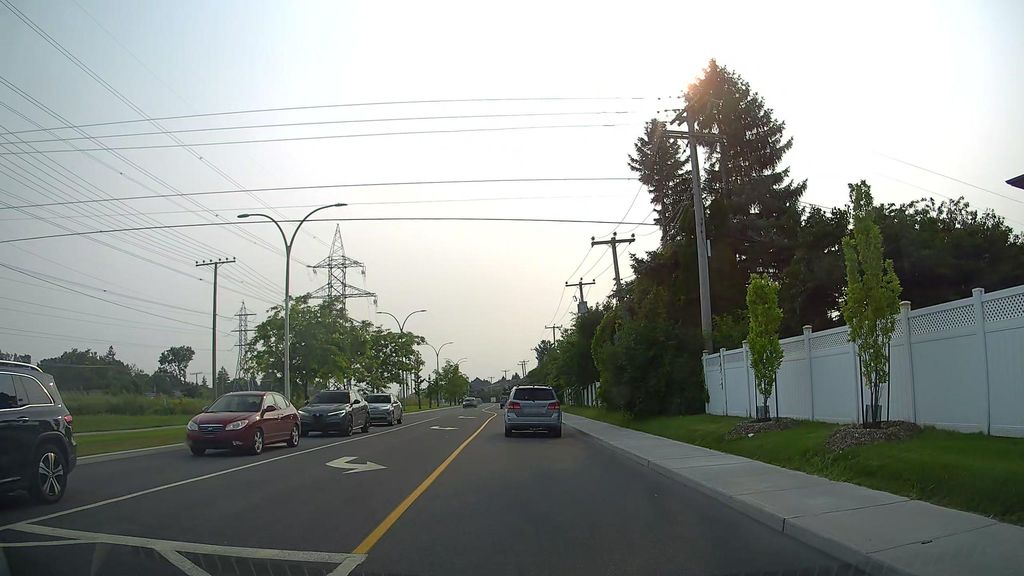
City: montreal